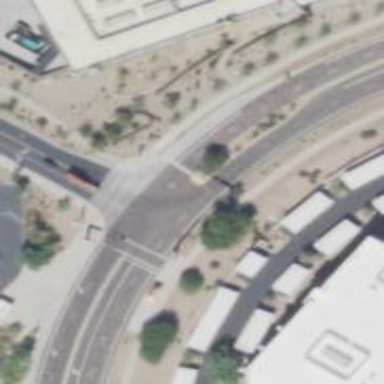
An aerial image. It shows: Solid stop line on the road.